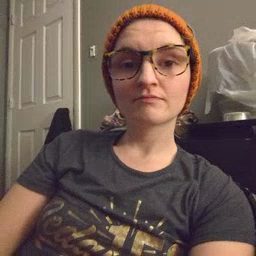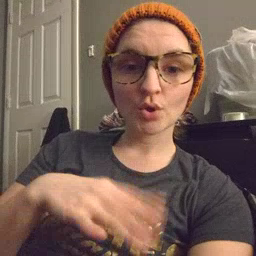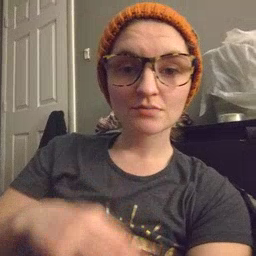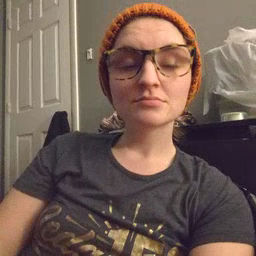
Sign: fall